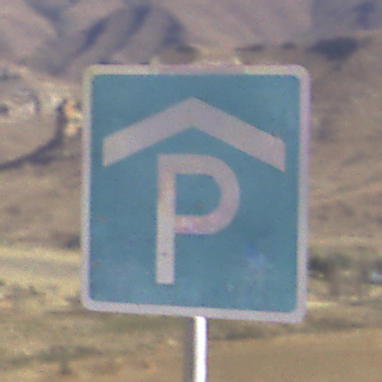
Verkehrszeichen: Parkhaus
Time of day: Midday
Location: Outdoor (Nature)
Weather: Clear
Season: NotSpecified
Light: Natural